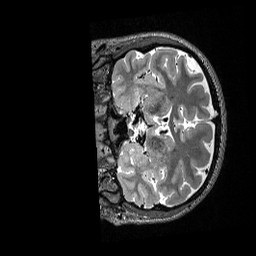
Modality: T2w
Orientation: coronal
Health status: healthy
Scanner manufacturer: siemens
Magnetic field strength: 3 T
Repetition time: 3.2 s
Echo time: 0.565 s